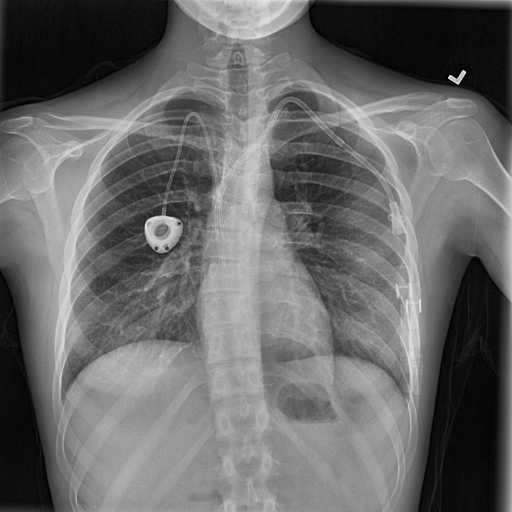
Finding: NORMAL